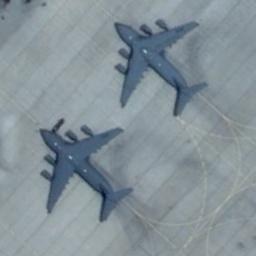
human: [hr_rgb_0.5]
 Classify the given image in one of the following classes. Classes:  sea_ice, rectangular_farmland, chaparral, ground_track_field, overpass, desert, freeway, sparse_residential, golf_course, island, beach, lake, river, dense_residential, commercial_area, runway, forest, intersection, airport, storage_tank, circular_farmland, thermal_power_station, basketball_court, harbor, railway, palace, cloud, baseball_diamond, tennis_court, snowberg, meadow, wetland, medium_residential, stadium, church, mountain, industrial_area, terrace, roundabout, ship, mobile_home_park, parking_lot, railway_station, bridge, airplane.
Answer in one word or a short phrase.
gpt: airplane